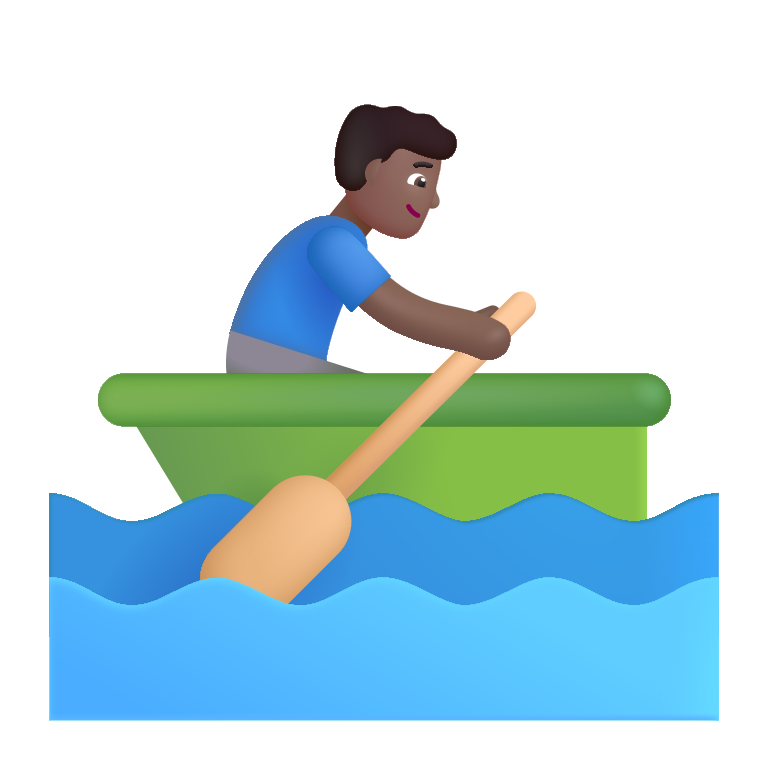
man rowing boat color  dark